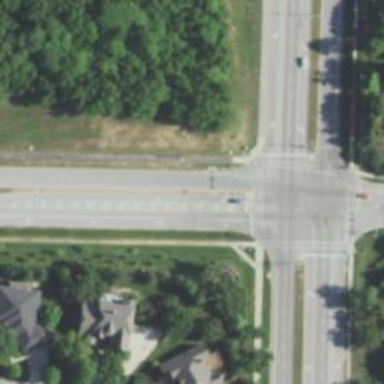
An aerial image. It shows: Road marking featuring gore chevron.